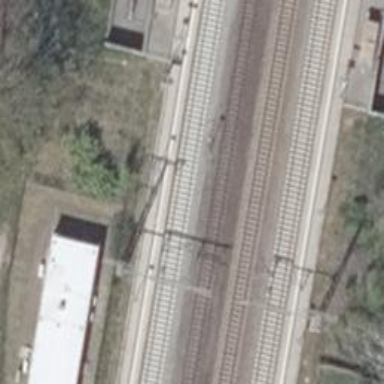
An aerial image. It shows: Railway station that also serves as public transport station.